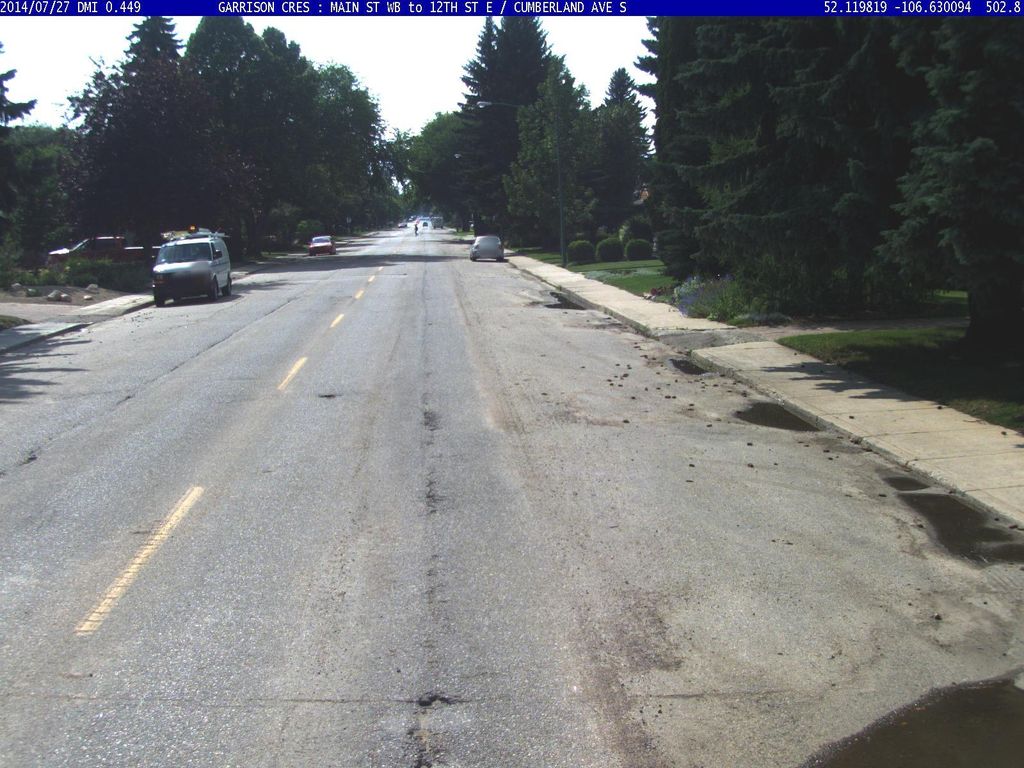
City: saskatoon